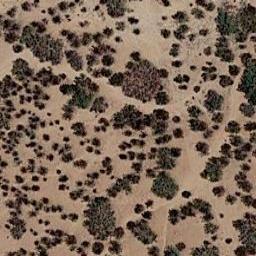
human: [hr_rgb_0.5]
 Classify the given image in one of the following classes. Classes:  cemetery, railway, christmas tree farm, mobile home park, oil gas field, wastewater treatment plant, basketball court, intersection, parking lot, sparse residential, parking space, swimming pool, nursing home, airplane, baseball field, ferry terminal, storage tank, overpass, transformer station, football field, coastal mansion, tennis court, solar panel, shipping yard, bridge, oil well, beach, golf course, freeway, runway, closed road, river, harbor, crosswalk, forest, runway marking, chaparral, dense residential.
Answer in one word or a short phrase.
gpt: chaparral